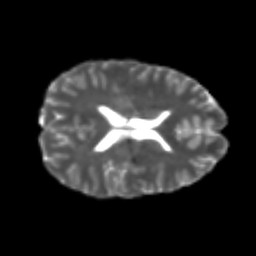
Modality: T2w
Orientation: axial
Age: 22
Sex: female
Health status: healthy
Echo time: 0.074 s